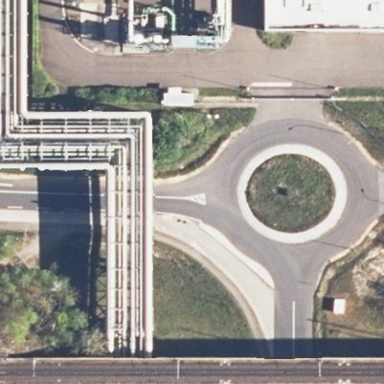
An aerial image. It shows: Unclassified road that forms roundabout at the junction.